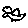
Label: bird